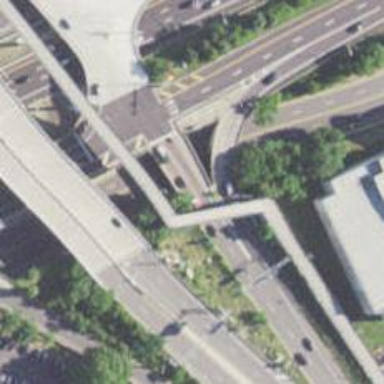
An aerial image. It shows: Secondary link road.